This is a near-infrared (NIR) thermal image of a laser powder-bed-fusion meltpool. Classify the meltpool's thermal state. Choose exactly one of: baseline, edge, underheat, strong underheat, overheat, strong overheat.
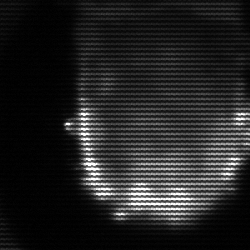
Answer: baseline